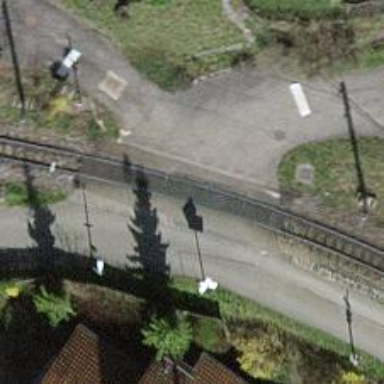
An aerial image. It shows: Railway level crossing.